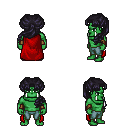
a pixel art fantasy rpg character, male body template, orc, green skin, red cape, teal pants, raven princess hairstyle, leather bracers, four views (front, back, left, right), 2x2 character sprite sheet, small pixel art, hard edges, no anti-aliasing